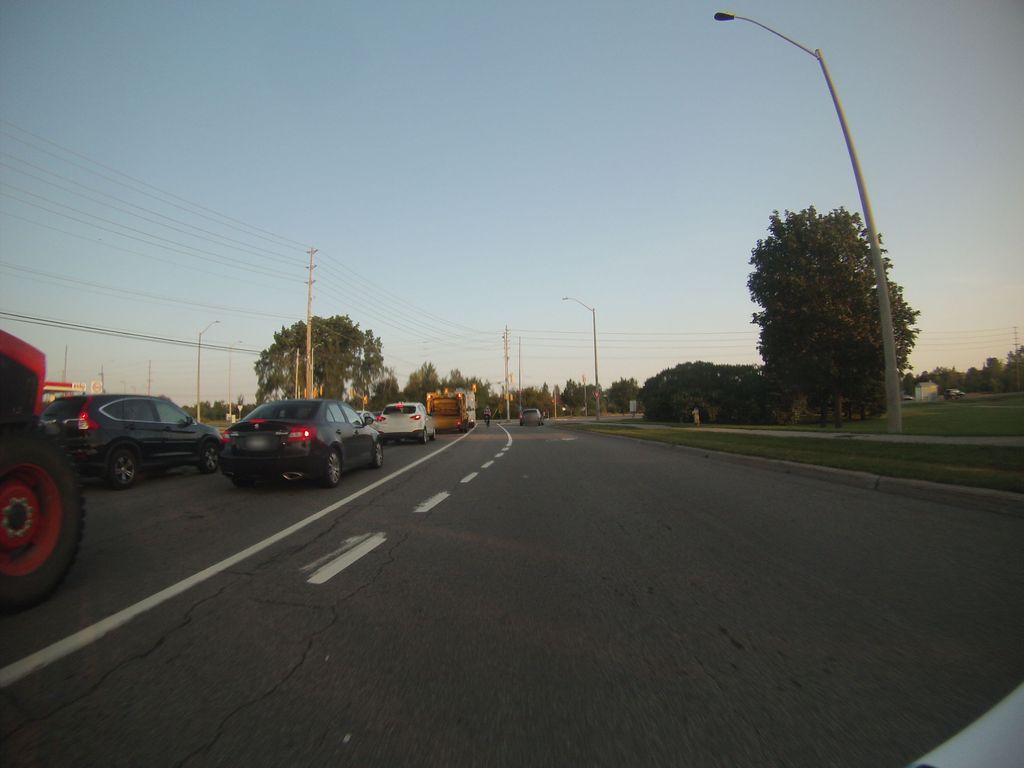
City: ottawa-gatineau